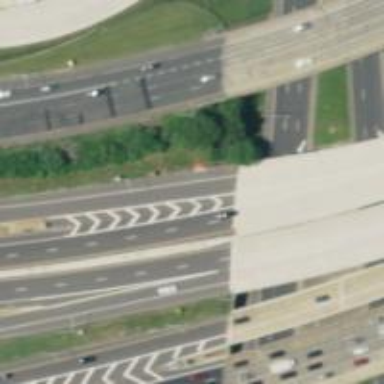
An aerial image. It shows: Bridge over motorway.